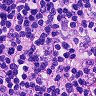
Metastatic tissue present: no